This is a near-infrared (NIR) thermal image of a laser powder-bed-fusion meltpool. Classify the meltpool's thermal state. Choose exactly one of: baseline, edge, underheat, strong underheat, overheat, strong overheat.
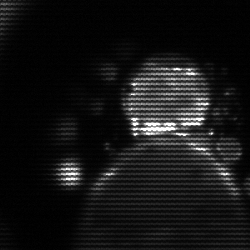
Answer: edge